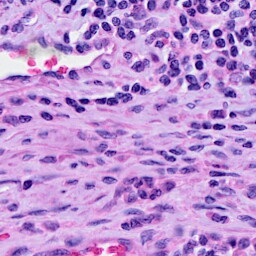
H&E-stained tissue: Cervix